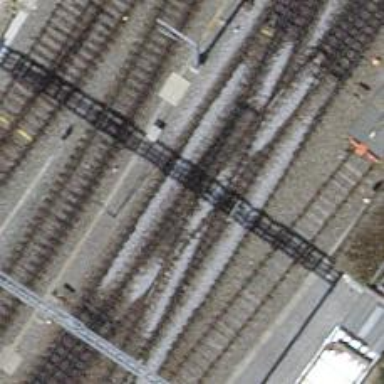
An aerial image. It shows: Railway track with electrified contact lines. This is siding track.